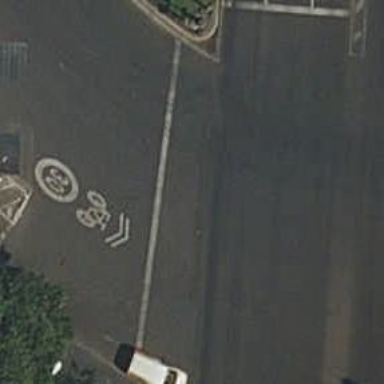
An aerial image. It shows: Tertiary road with shared lane for cyclists.